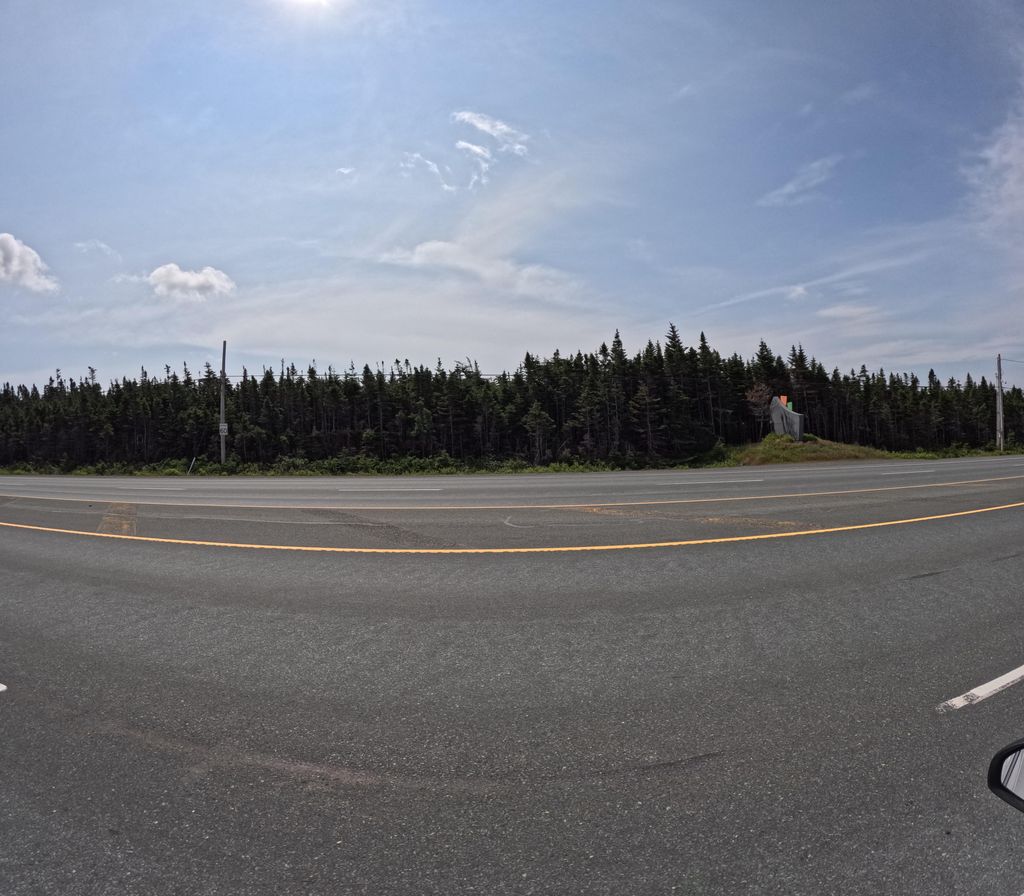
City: st_johns